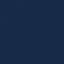
Land use / land cover: SeaLake